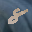
Label: 8